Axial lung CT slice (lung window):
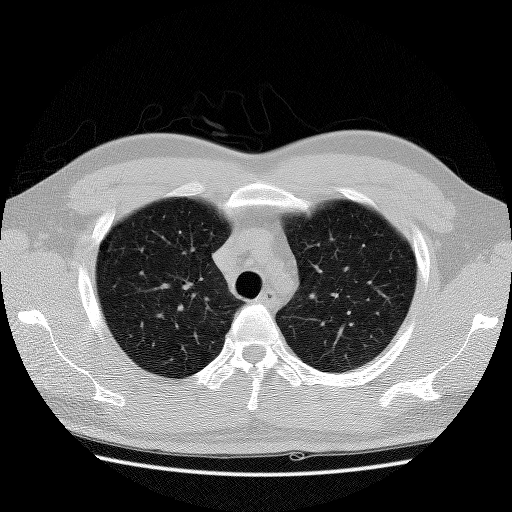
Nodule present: no